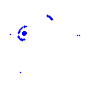
Particle: electron